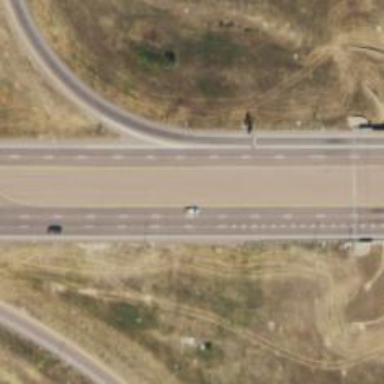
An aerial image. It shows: This image shows trunk highway that functions as expressway.